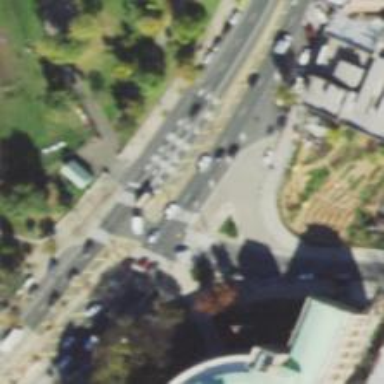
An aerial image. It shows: Footway located on traffic island.